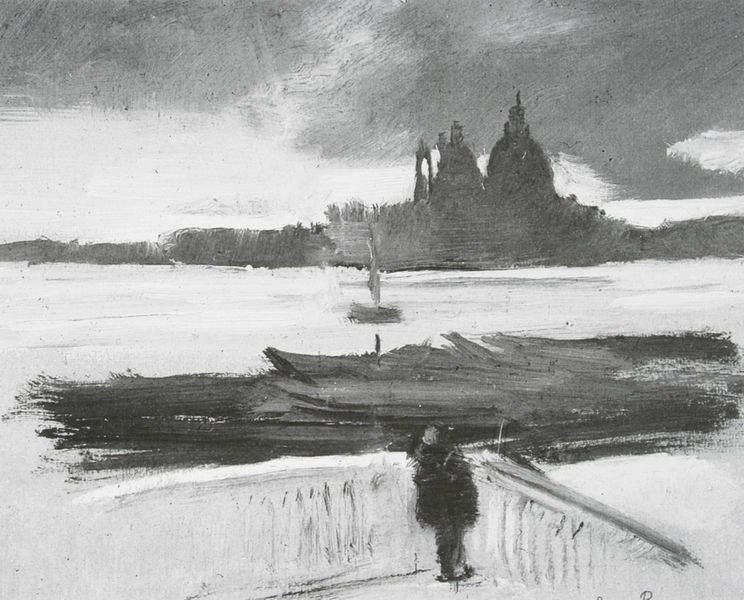
Titel: Regen über Venedig
Künstler: Clara von Rappard
Institution: Privatbesitz
Schlagwörter: berg, dunkel, felsen, gemälde, gewitter, himmel, mann, meer, schatten, wasser, weiß, wolken, aquarell, fluss, impressionismus, landschaft, menschen, see, stadt, ufer, abend, fenster, frankreich, frau, grau, hell, hintergrund, holz, kreide, schwarz, terasse, zeichnung, ölbild, blick, eis, gebäude, schloss, schnee, wolke, zaun, expressionismus, malerei, mensch, stehen, bild, öl, bach, horizont, hügel, kalt, wind, brücke, brüstung, einsam, kirche, pastos, insel, figur, mantel, kind, person, wald, boot, kahn, ruder, turm, aussicht, balkon, schiff, segel, segelboot, strand, ecke, umrisse, düster, ansicht, venedig, segelschiff, russland, abstrakt, farbe, gelände, monochrom, weis, winter, silhouette, kai, kuppel, promenade, mündung, strom, flut, steg, sturm, duktus, angelehnt, geländer, warten, umriss, unscharf, panorama, regen, ebbe, erker, ruine, sonnenstrahl, burg, glockenturm, kreuz, kuppeln, palast, balustrade, dom, strahlen, flug, kohle, kontur, schwarz weiss, leinwand, ruinen, pinsel, pinselstrich, kathedrale, rom, expressiv, lanschaft, breit, kupferstich, tiber, silhuette, horizint, petersdom, gefroren, canale grande, kupel, landschsft, eisig, salute, skizziert, himmel wolken, big ben, aufragen, ungewissheit, binnenschiff, expressionisten, landungsbrücke, mont st michel, rudeer, wolden, temse, g, sweiss, gelänmder, pastlös, envoll, pinselstrtich, manb